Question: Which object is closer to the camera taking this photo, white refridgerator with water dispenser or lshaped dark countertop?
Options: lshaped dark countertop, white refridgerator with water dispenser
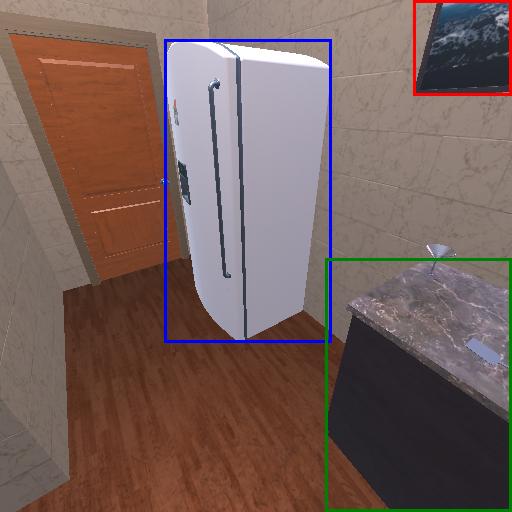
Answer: lshaped dark countertop